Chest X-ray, AP view. Patient: 21 years old, sex M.
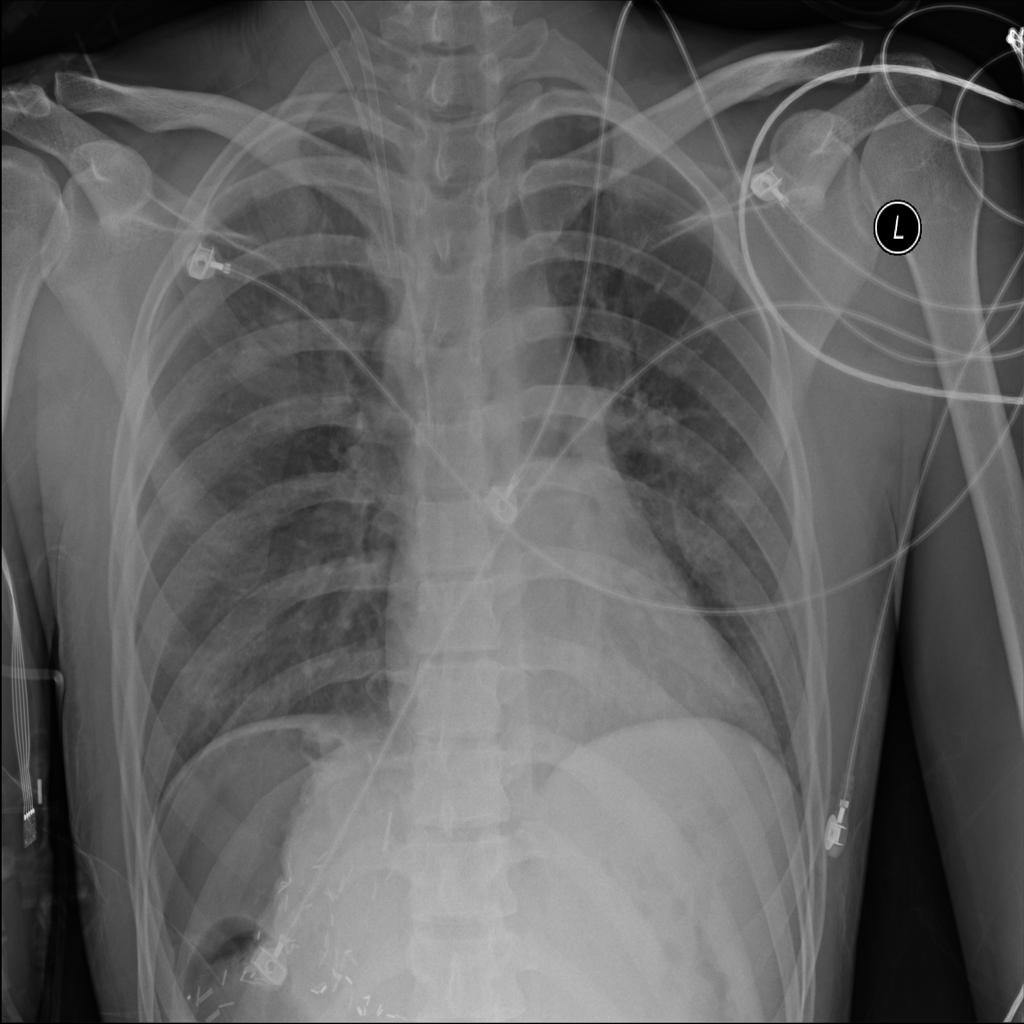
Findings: No Finding